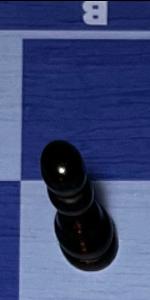
Label: Pawn_Black